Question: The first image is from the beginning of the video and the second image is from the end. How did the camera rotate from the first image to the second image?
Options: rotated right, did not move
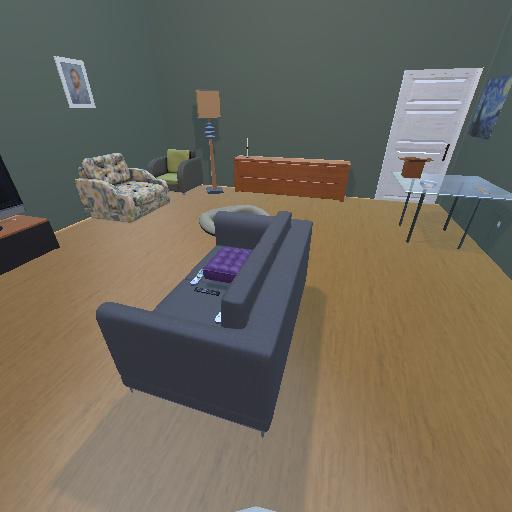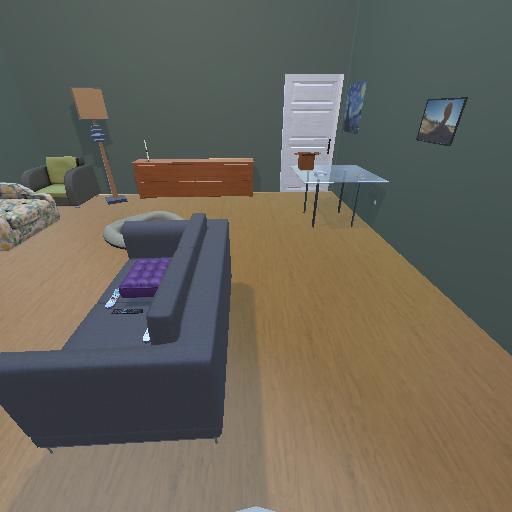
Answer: rotated right